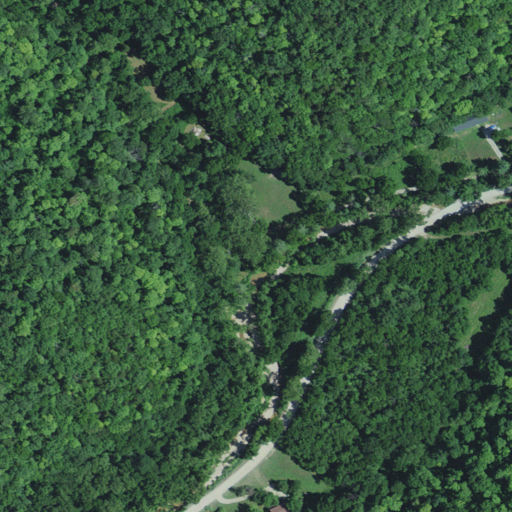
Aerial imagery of valley in Missouri named Polston Hollow containing deciduous forest, open development, grassland, woody wetlands, mixed forest, and low intensity development